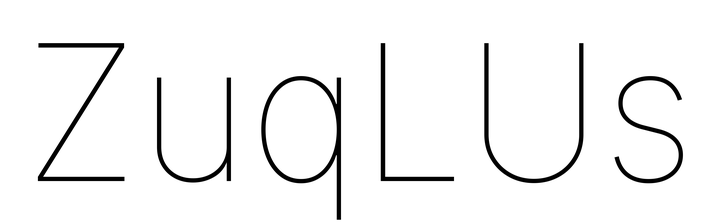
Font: Inter_Thin